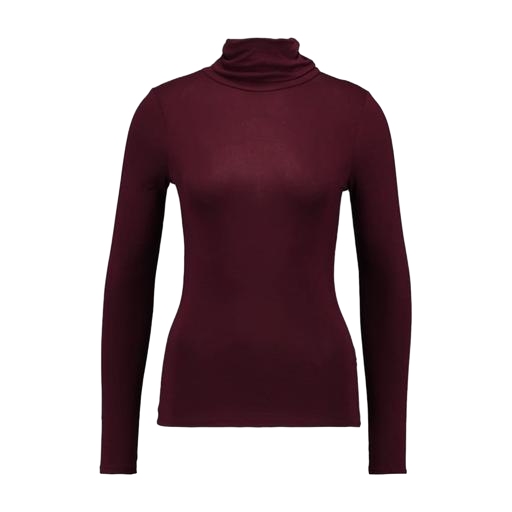
high-neck top, fitted turtleneck, purple turtleneck top, white background